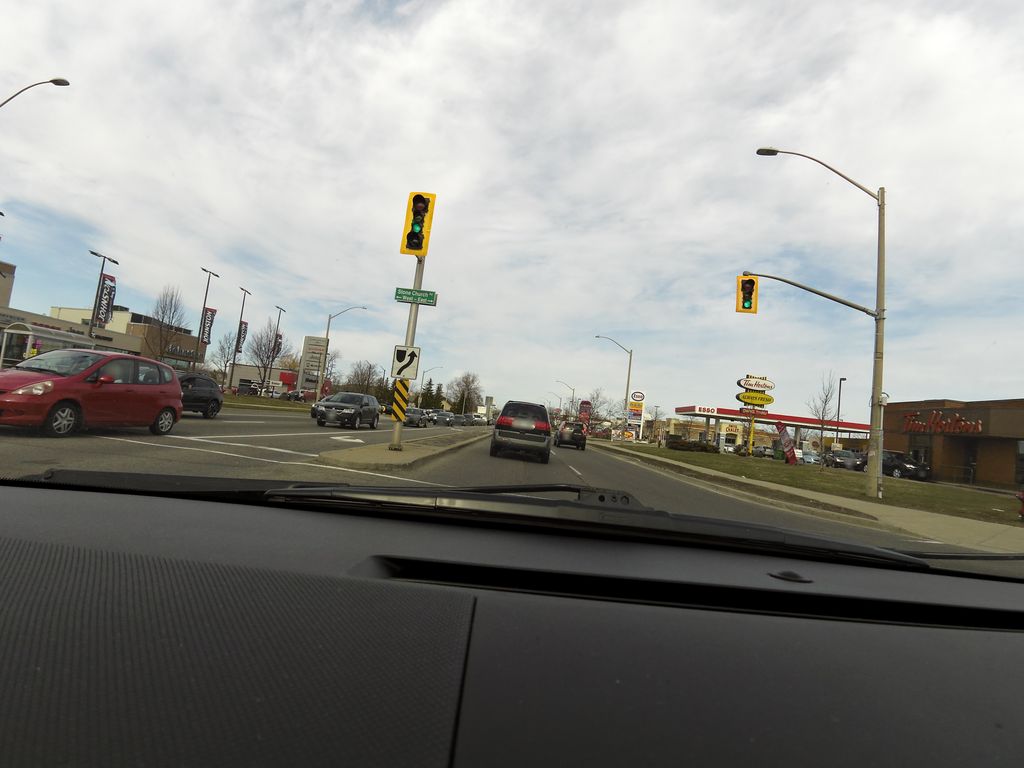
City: hamilton